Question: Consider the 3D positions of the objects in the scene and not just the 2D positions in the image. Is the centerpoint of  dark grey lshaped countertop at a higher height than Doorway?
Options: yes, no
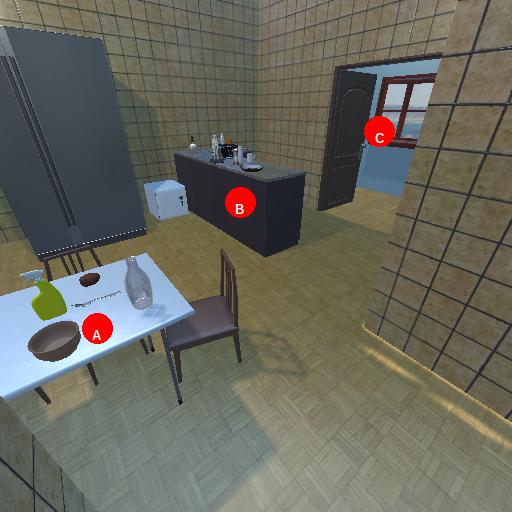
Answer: yes